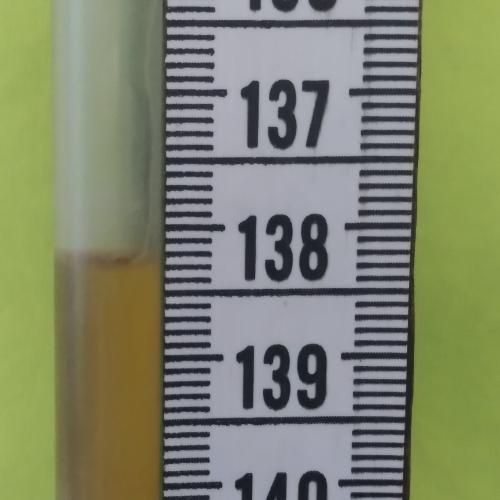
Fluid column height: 138.2 cm